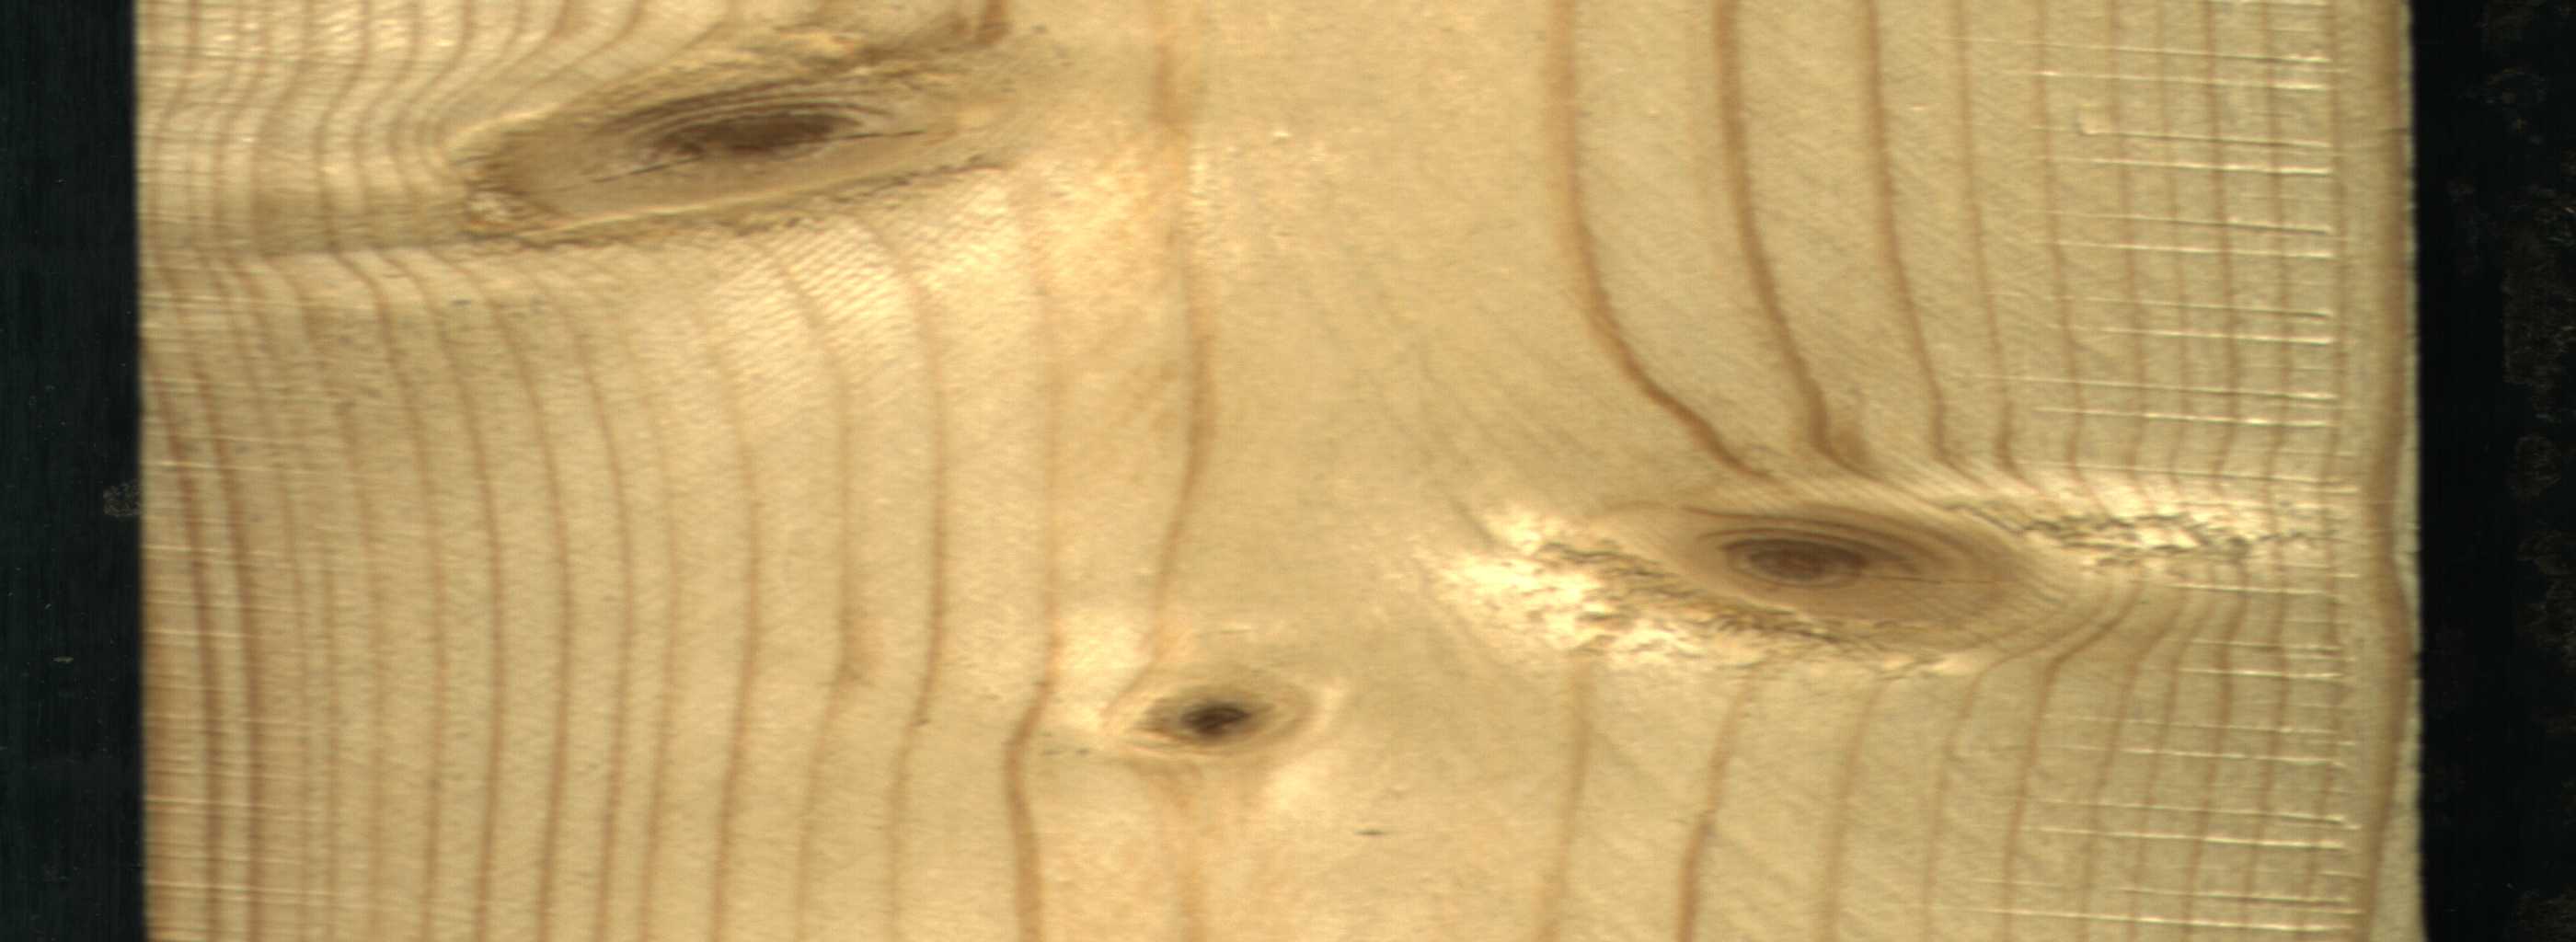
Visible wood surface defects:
knot_with_crack
Live_Knot
Live_Knot